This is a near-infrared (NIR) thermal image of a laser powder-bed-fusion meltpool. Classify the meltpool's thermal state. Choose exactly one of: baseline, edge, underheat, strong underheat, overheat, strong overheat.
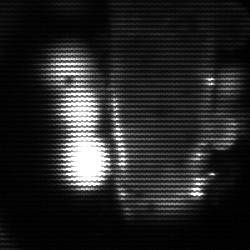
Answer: strong underheat